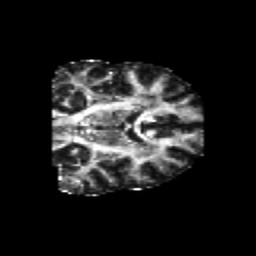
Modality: FA
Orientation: coronal
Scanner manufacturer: siemens
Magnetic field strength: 3 T
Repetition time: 6.8 s
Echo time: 0.093 s